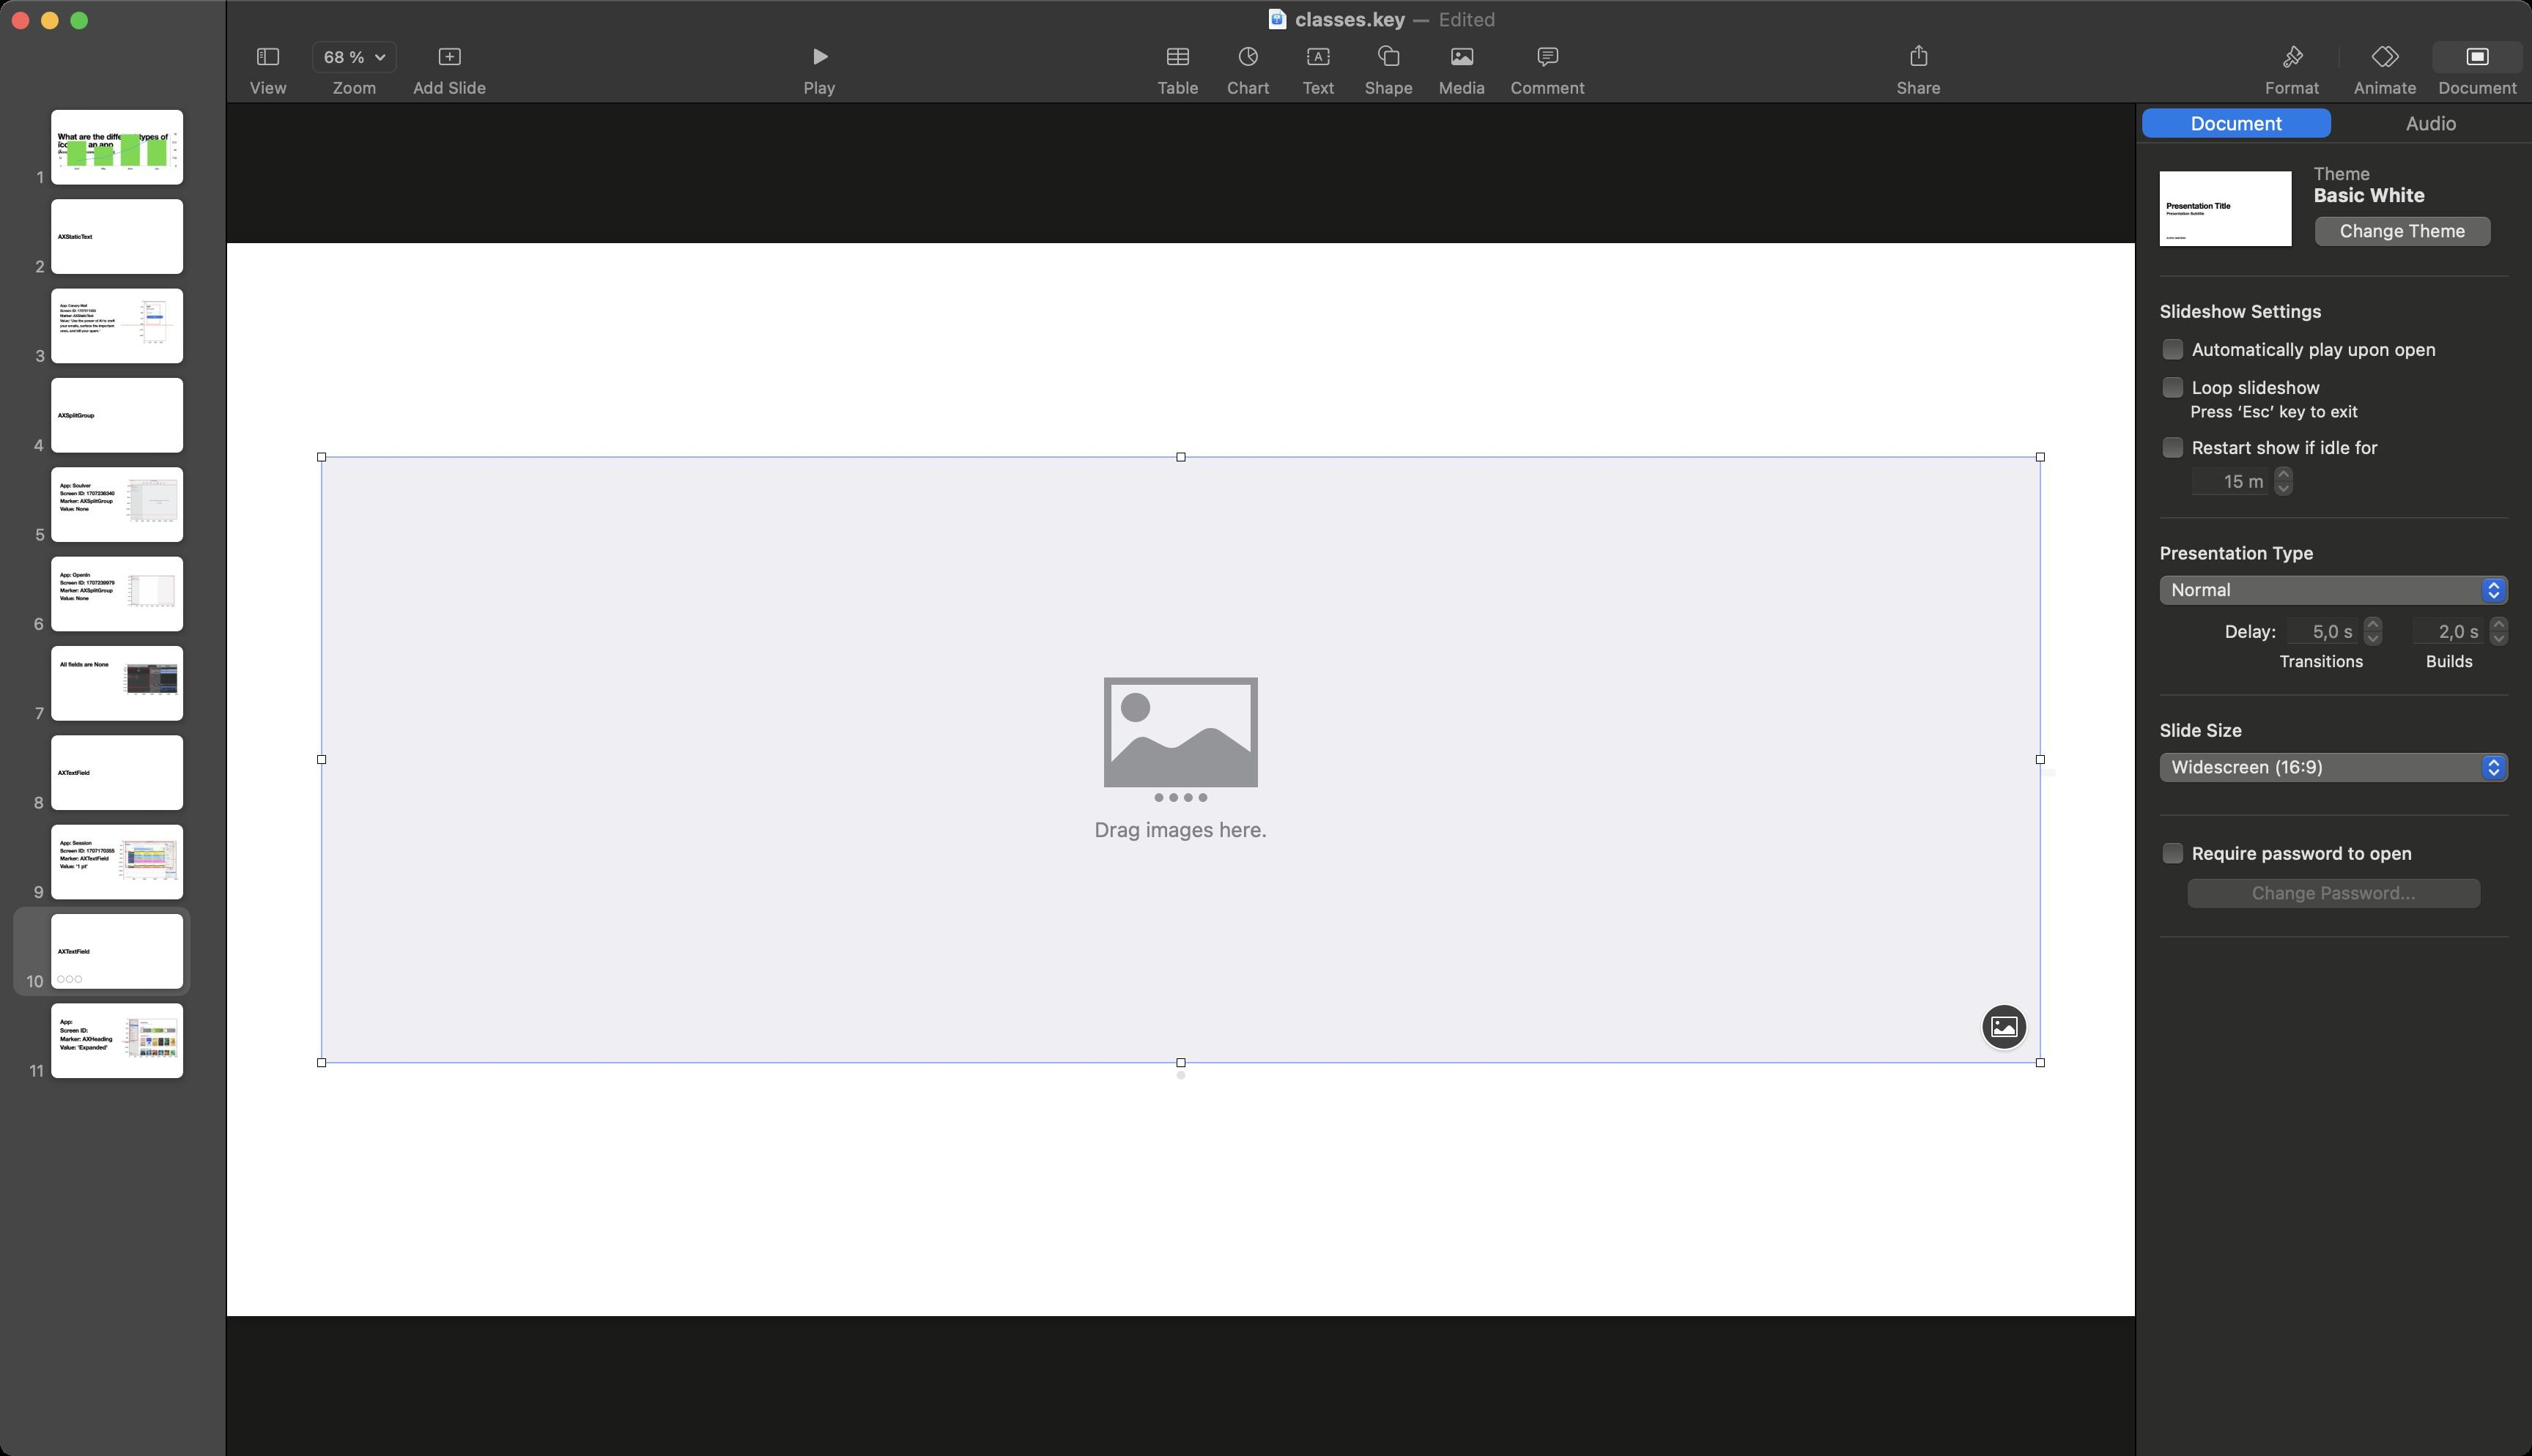
Accessibility tree:
{"name": "classes.key", "role": "AXWindow", "description": null, "role_description": "standard window", "value": null, "position": "0.00;38.00", "size": "1728;994", "children": [{"name": null, "role": "AXGroup", "description": null, "role_description": "group", "value": null, "position": "0.00;0.00", "size": "1728;994", "children": []}, {"name": null, "role": "AXRadioGroup", "description": null, "role_description": "radio group", "value": "{\n    \"name\": null,\n    \"role\": \"AXRadioButton\",\n    \"description\": \"Document\",\n    \"role_description\": \"radio button\",\n    \"value\": 1,\n    \"position\": \"1458.00;70.00\",\n    \"size\": \"137;28\",\n    \"children\": []\n}", "position": "1458.00;70.00", "size": "270;28", "children": [{"name": null, "role": "AXRadioButton", "description": "Document", "role_description": "radio button", "value": 1, "position": "1458.00;70.00", "size": "137;28", "children": []}, {"name": null, "role": "AXRadioButton", "description": "Audio", "role_description": "radio button", "value": 0, "position": "1595.00;70.00", "size": "136;28", "children": []}]}, {"name": null, "role": "AXStaticText", "description": null, "role_description": "text", "value": "Theme", "position": "1577.00;111.00", "size": "134;15", "children": []}, {"name": null, "role": "AXStaticText", "description": null, "role_description": "text", "value": "Basic White", "position": "1577.00;125.00", "size": "134;16", "children": []}, {"name": "Change_Theme", "role": "AXButton", "description": null, "role_description": "button", "value": null, "position": "1573.00;143.00", "size": "134;32", "children": []}, {"name": null, "role": "AXScrollArea", "description": null, "role_description": "scroll area", "value": null, "position": "1458.00;189.00", "size": "270;805", "children": [{"name": null, "role": "AXStaticText", "description": null, "role_description": "text", "value": "Slideshow Settings", "position": "1472.00;205.00", "size": "115;15", "children": []}, {"name": "Automatically_play_upon_open", "role": "AXCheckBox", "description": null, "role_description": "checkbox", "value": 0, "position": "1474.00;228.50", "size": "193;20", "children": []}, {"name": "Loop_slideshow", "role": "AXCheckBox", "description": null, "role_description": "checkbox", "value": 0, "position": "1474.00;255.50", "size": "114;18", "children": []}, {"name": null, "role": "AXStaticText", "description": null, "role_description": "text", "value": "Press ‘Esc’ key to exit", "position": "1493.00;274.00", "size": "118;14", "children": []}, {"name": "Restart_show_if_idle_for_", "role": "AXCheckBox", "description": null, "role_description": "checkbox", "value": 0, "position": "1474.00;296.50", "size": "157;18", "children": []}, {"name": null, "role": "AXTextField", "description": null, "role_description": "text field", "value": "15 m", "position": "1495.00;318.00", "size": "54;21", "children": []}, {"name": null, "role": "AXIncrementor", "description": null, "role_description": "stepper", "value": 15.0, "position": "1549.00;314.50", "size": "19;28", "children": [{"name": null, "role": "AXButton", "description": null, "role_description": "increment arrow button", "value": null, "position": "1549.00;314.50", "size": "19;14", "children": []}, {"name": null, "role": "AXButton", "description": null, "role_description": "decrement arrow button", "value": null, "position": "1549.00;328.50", "size": "19;14", "children": []}]}, {"name": null, "role": "AXStaticText", "description": null, "role_description": "text", "value": "Presentation Type", "position": "1472.00;370.00", "size": "110;15", "children": []}, {"name": null, "role": "AXPopUpButton", "description": null, "role_description": "pop up button", "value": "Normal", "position": "1471.00;392.00", "size": "245;25", "children": []}, {"name": null, "role": "AXStaticText", "description": null, "role_description": "text", "value": "Delay:", "position": "1516.50;423.50", "size": "40;15", "children": []}, {"name": null, "role": "AXTextField", "description": null, "role_description": "text field", "value": "5,0 s", "position": "1560.00;420.50", "size": "50;20", "children": []}, {"name": null, "role": "AXStaticText", "description": null, "role_description": "text", "value": "Builds", "position": "1652.00;444.50", "size": "40;14", "children": []}, {"name": null, "role": "AXTextField", "description": null, "role_description": "text field", "value": "2,0 s", "position": "1646.00;420.50", "size": "50;20", "children": []}, {"name": null, "role": "AXStaticText", "description": null, "role_description": "text", "value": "Transitions", "position": "1552.50;444.50", "size": "66;14", "children": []}, {"name": null, "role": "AXIncrementor", "description": null, "role_description": "stepper", "value": 5.0, "position": "1610.00;417.00", "size": "19;28", "children": [{"name": null, "role": "AXButton", "description": null, "role_description": "increment arrow button", "value": null, "position": "1610.00;417.00", "size": "19;14", "children": []}, {"name": null, "role": "AXButton", "description": null, "role_description": "decrement arrow button", "value": null, "position": "1610.00;431.00", "size": "19;14", "children": []}]}, {"name": null, "role": "AXIncrementor", "description": null, "role_description": "stepper", "value": 2.0, "position": "1696.00;417.00", "size": "19;28", "children": [{"name": null, "role": "AXButton", "description": null, "role_description": "increment arrow button", "value": null, "position": "1696.00;417.00", "size": "19;14", "children": []}, {"name": null, "role": "AXButton", "description": null, "role_description": "decrement arrow button", "value": null, "position": "1696.00;431.00", "size": "19;14", "children": []}]}, {"name": null, "role": "AXPopUpButton", "description": null, "role_description": "pop up button", "value": "Widescreen (16:9)", "position": "1471.00;513.00", "size": "245;25", "children": []}, {"name": null, "role": "AXStaticText", "description": null, "role_description": "text", "value": "Slide Size", "position": "1472.00;491.00", "size": "60;15", "children": []}, {"name": "Change_Password...", "role": "AXButton", "description": null, "role_description": "button", "value": null, "position": "1486.00;595.00", "size": "214;32", "children": []}, {"name": "Require_password_to_open", "role": "AXCheckBox", "description": null, "role_description": "checkbox", "value": 0, "position": "1474.00;573.50", "size": "177;18", "children": []}, {"name": null, "role": "AXScrollBar", "description": null, "role_description": "scroll bar", "value": 0.0, "position": "1712.00;189.00", "size": "16;805", "children": []}]}, {"name": null, "role": "AXSplitGroup", "description": null, "role_description": "split group", "value": null, "position": "0.00;0.00", "size": "1457;994", "children": [{"name": null, "role": "AXScrollArea", "description": null, "role_description": "scroll area", "value": null, "position": "0.00;70.00", "size": "154;924", "children": [{"name": null, "role": "AXScrollBar", "description": null, "role_description": "scroll bar", "value": 1.0, "position": "139.00;70.00", "size": "15;924", "children": []}]}, {"name": null, "role": "AXSplitter", "description": null, "role_description": "splitter", "value": 154.0, "position": "154.00;70.00", "size": "1;924", "children": []}, {"name": null, "role": "AXScrollArea", "description": null, "role_description": "scroll area", "value": null, "position": "155.00;70.00", "size": "1302;924", "children": []}]}, {"name": null, "role": "AXToolbar", "description": null, "role_description": "toolbar", "value": null, "position": "0.00;28.00", "size": "1728;42", "children": [{"name": null, "role": "AXMenuButton", "description": "View", "role_description": "menu button", "value": null, "position": "157.00;28.00", "size": "52;42", "children": [{"name": null, "role": "AXRadioGroup", "description": null, "role_description": "radio group", "value": null, "position": "160.00;27.00", "size": "46;25", "children": [{"name": null, "role": "AXMenuButton", "description": "Toggle sidebar", "role_description": "menu button", "value": null, "position": "160.00;27.00", "size": "46;25", "children": []}]}, {"name": null, "role": "AXStaticText", "description": null, "role_description": "text", "value": "View", "position": "166.50;53.00", "size": "34;14", "children": []}]}, {"name": "Zoom", "role": "AXMenuButton", "description": null, "role_description": "menu button", "value": null, "position": "209.00;28.00", "size": "66;42", "children": [{"name": "68_%", "role": "AXMenuButton", "description": null, "role_description": "menu button", "value": null, "position": "212.00;27.00", "size": "60;25", "children": []}, {"name": null, "role": "AXStaticText", "description": null, "role_description": "text", "value": "Zoom", "position": "223.00;53.00", "size": "38;14", "children": []}]}, {"name": "Add_Slide", "role": "AXCheckBox", "description": "Add Slide", "role_description": "checkbox", "value": 0, "position": "275.00;28.00", "size": "64;42", "children": []}, {"name": "Play", "role": "AXButton", "description": "Play", "role_description": "button", "value": null, "position": "533.50;28.00", "size": "52;42", "children": []}, {"name": "Table", "role": "AXCheckBox", "description": "Table", "role_description": "checkbox", "value": 0, "position": "780.00;28.00", "size": "48;42", "children": []}, {"name": "Chart", "role": "AXCheckBox", "description": "Chart", "role_description": "checkbox", "value": 0, "position": "828.00;28.00", "size": "48;42", "children": []}, {"name": "Text", "role": "AXButton", "description": "Text", "role_description": "button", "value": null, "position": "876.00;28.00", "size": "48;42", "children": []}, {"name": "Shape", "role": "AXCheckBox", "description": "Shape", "role_description": "checkbox", "value": 0, "position": "924.00;28.00", "size": "48;42", "children": []}, {"name": null, "role": "AXMenuButton", "description": "Media", "role_description": "menu button", "value": null, "position": "972.00;28.00", "size": "52;42", "children": [{"name": null, "role": "AXRadioGroup", "description": null, "role_description": "radio group", "value": null, "position": "975.00;27.00", "size": "46;25", "children": [{"name": null, "role": "AXMenuButton", "description": "photo", "role_description": "menu button", "value": null, "position": "975.00;27.00", "size": "46;25", "children": []}]}, {"name": null, "role": "AXStaticText", "description": null, "role_description": "text", "value": "Media", "position": "978.00;53.00", "size": "40;14", "children": []}]}, {"name": "Comment", "role": "AXButton", "description": "Comment", "role_description": "button", "value": null, "position": "1024.00;28.00", "size": "65;42", "children": []}, {"name": "Share", "role": "AXButton", "description": "Share", "role_description": "button", "value": null, "position": "1283.50;28.00", "size": "52;42", "children": []}, {"name": null, "role": "AXGroup", "description": null, "role_description": "group", "value": "{\n    \"name\": null,\n    \"role\": \"AXRadioButton\",\n    \"description\": \"Document\",\n    \"role_description\": \"radio button\",\n    \"value\": 1,\n    \"position\": \"1660.00;27.00\",\n    \"size\": \"63;25\",\n    \"children\": []\n}", "position": "1530.00;28.00", "size": "196;42", "children": [{"name": null, "role": "AXRadioButton", "description": "Format", "role_description": "radio button", "value": 0, "position": "1533.00;28.00", "size": "64;42", "children": []}, {"name": null, "role": "AXRadioButton", "description": "Animate", "role_description": "radio button", "value": 0, "position": "1597.00;28.00", "size": "63;42", "children": []}, {"name": null, "role": "AXRadioButton", "description": "Document", "role_description": "radio button", "value": 1, "position": "1660.00;28.00", "size": "63;42", "children": []}]}]}, {"name": null, "role": "AXButton", "description": null, "role_description": "close button", "value": null, "position": "7.00;6.00", "size": "14;16", "children": []}, {"name": null, "role": "AXButton", "description": null, "role_description": "full screen button", "value": null, "position": "47.00;6.00", "size": "14;16", "children": [{"name": null, "role": "AXGroup", "description": null, "role_description": "group", "value": null, "position": "47.00;6.00", "size": "14;16", "children": [{"name": null, "role": "AXGroup", "description": null, "role_description": "group", "value": null, "position": "47.00;6.00", "size": "14;16", "children": []}]}]}, {"name": null, "role": "AXButton", "description": null, "role_description": "minimize button", "value": null, "position": "27.00;6.00", "size": "14;16", "children": []}, {"name": "Edited", "role": "AXMenuButton", "description": "document actions", "role_description": "menu button", "value": null, "position": "979.00;5.00", "size": "51;16", "children": []}, {"name": "classes.key", "role": "AXImage", "description": null, "role_description": "image", "value": null, "position": "864.00;5.00", "size": "16;16", "children": []}, {"name": null, "role": "AXStaticText", "description": null, "role_description": "text", "value": "—", "position": "962.00;5.00", "size": "16;16", "children": []}, {"name": null, "role": "AXStaticText", "description": null, "role_description": "text", "value": "classes.key", "position": "882.00;5.00", "size": "80;16", "children": []}]}